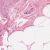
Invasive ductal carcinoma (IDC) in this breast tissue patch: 0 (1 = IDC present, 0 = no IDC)